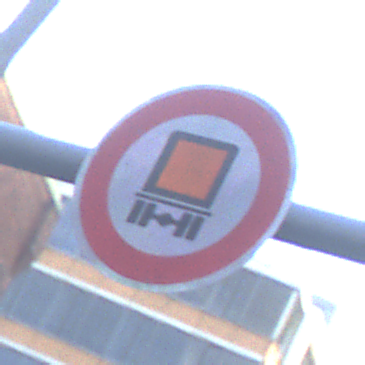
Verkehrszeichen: VerbotKennzeichnungspflichtigeKraftfahrzeugeGefaehrlicheGueter
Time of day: SunriseSunset
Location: Outdoor (Urban)
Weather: Clear
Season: NotSpecified
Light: Natural